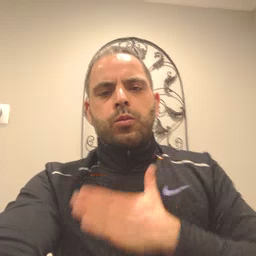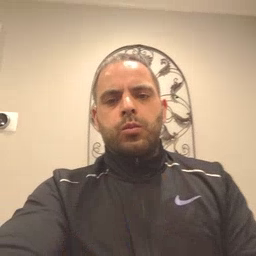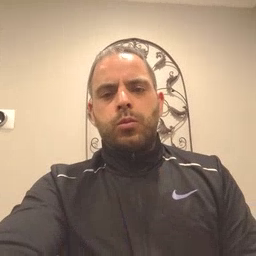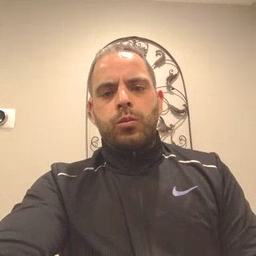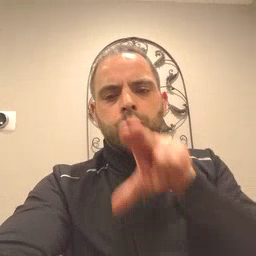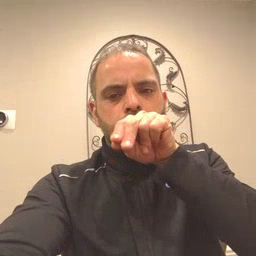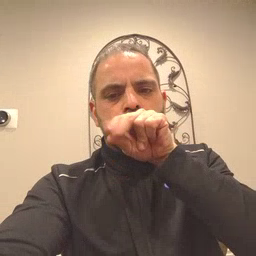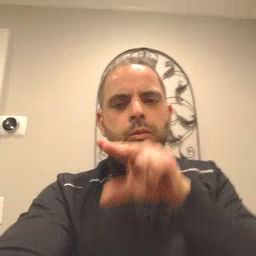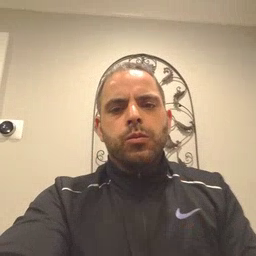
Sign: duck